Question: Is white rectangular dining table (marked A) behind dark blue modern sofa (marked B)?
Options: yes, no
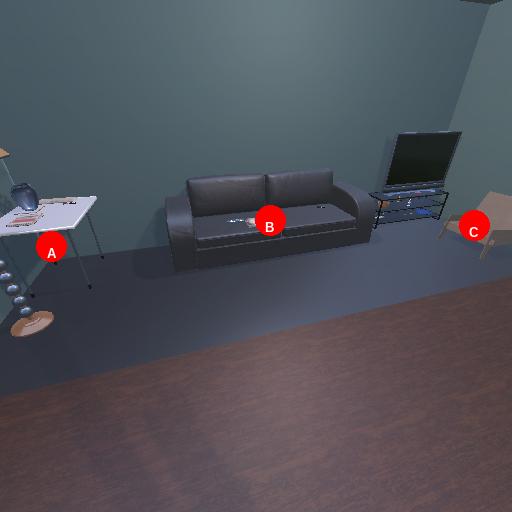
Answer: yes